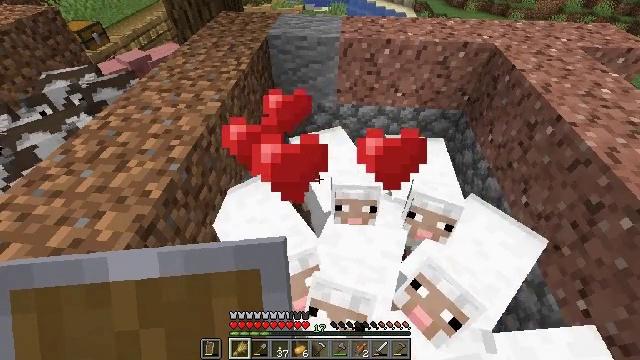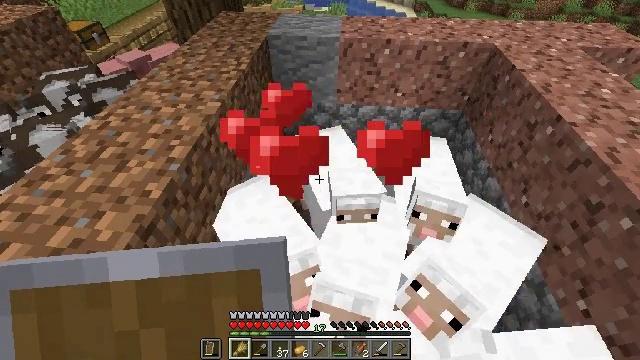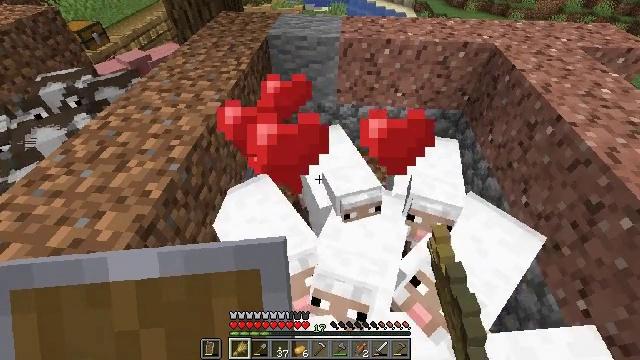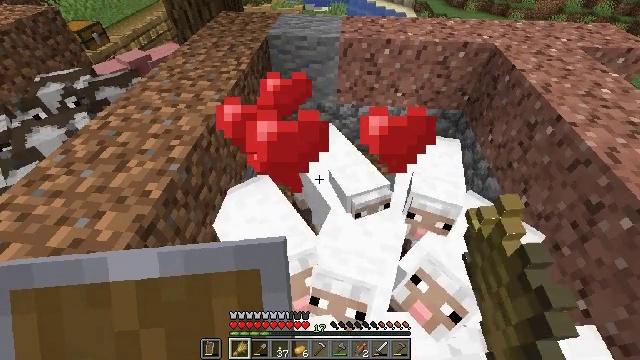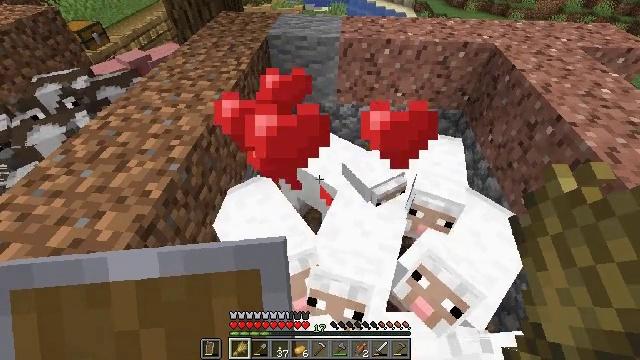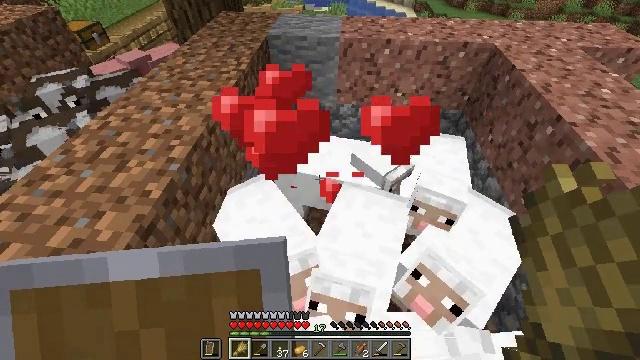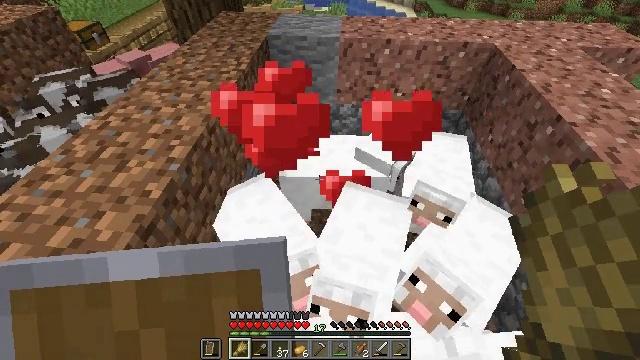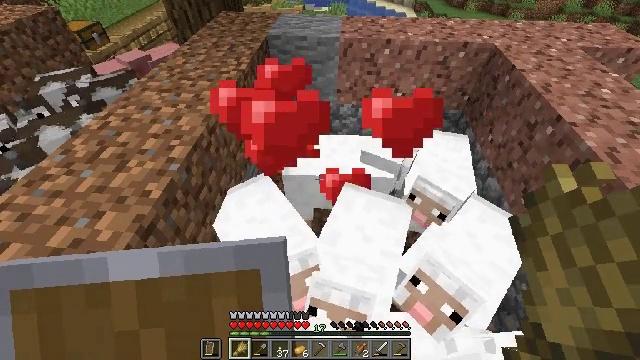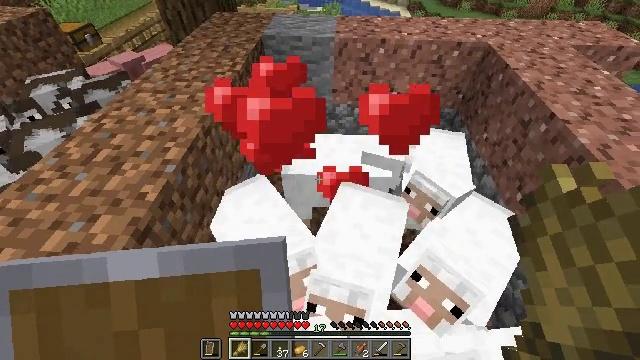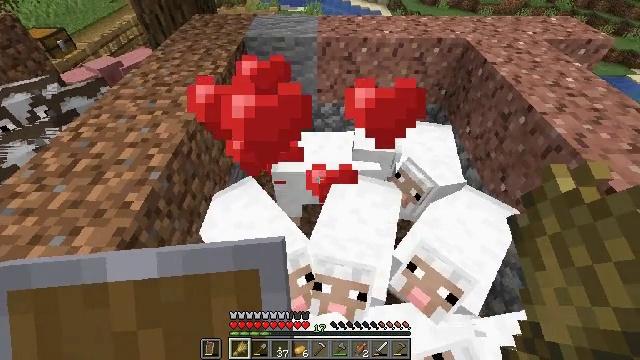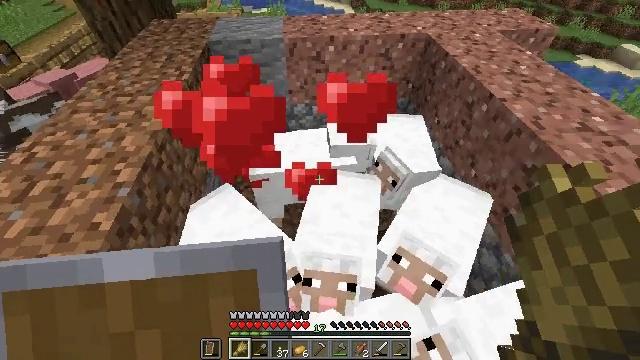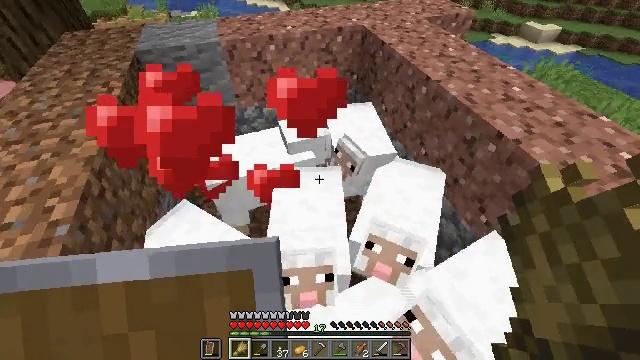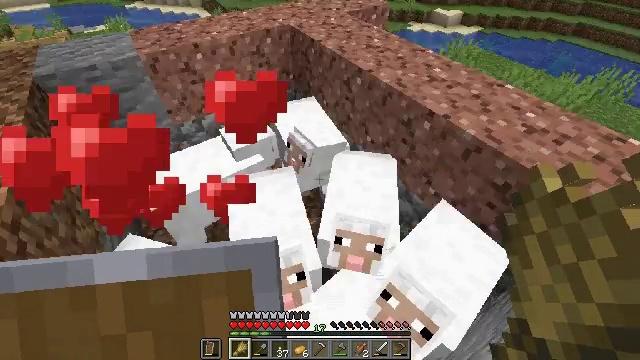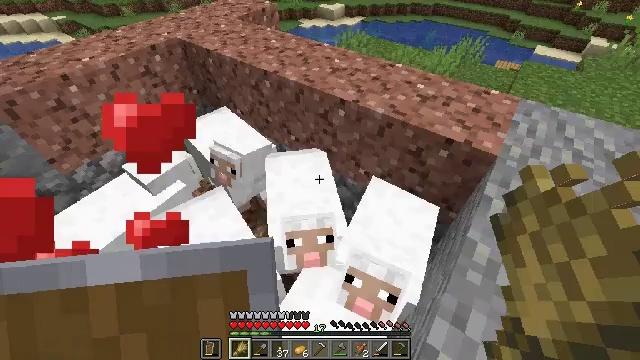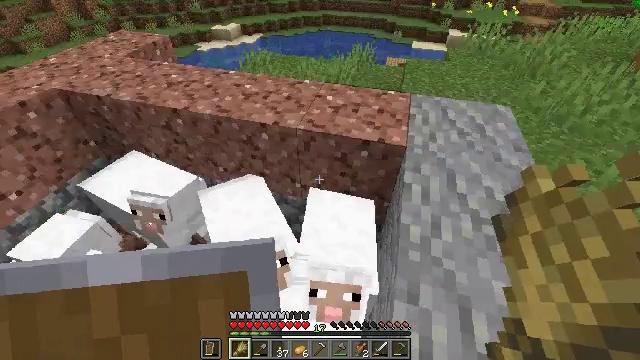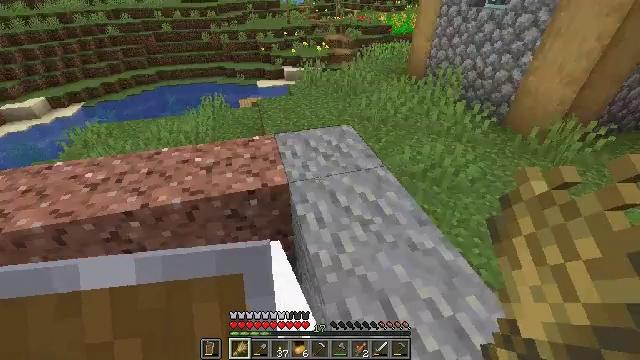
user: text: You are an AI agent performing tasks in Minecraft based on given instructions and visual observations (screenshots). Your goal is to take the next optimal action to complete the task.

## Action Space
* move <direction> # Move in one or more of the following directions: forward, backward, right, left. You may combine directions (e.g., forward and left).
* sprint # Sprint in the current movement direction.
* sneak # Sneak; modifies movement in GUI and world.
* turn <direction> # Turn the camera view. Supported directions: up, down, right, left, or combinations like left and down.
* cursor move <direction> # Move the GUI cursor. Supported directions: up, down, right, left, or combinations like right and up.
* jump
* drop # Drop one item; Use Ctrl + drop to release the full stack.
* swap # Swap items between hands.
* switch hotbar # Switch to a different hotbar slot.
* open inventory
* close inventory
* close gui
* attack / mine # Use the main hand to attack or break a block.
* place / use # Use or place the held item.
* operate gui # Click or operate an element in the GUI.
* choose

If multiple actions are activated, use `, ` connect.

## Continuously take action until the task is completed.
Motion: motion action
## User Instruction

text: Break the mature wheat plants.
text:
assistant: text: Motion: sneak
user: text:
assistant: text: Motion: sneak
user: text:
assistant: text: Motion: sneak
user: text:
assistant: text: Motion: sneak
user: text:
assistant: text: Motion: sneak
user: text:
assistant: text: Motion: sneak
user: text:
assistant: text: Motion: sneak
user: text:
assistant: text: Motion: sneak, turn right
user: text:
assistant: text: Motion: sneak, turn right
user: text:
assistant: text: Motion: sneak, turn right
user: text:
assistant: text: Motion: sneak, turn right
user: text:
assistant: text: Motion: sneak, turn right
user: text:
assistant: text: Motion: turn right
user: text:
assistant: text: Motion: turn right and up
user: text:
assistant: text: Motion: turn right and up
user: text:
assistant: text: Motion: turn right and up
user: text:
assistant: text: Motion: turn right and up
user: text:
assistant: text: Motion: turn right and up
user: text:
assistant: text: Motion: turn right
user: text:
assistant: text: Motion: turn right
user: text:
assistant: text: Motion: turn right
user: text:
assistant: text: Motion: no_op
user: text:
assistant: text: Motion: no_op
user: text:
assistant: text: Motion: no_op
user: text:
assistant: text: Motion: no_op
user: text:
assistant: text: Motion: turn right
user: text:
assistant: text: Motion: turn right
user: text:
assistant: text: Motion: no_op
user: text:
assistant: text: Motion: turn right
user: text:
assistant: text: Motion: turn right and down